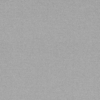
Label: dusty